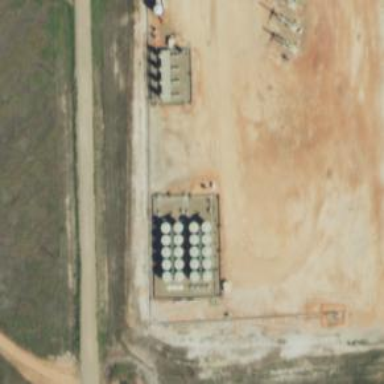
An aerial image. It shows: Storage tank that is man-made.